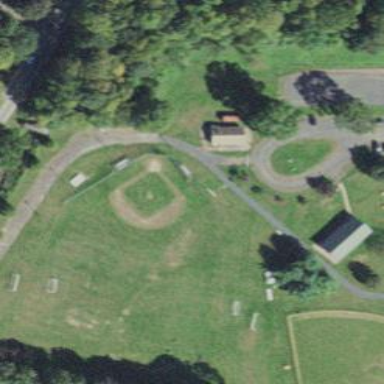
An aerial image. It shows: Baseball pitch for leisure land activities.